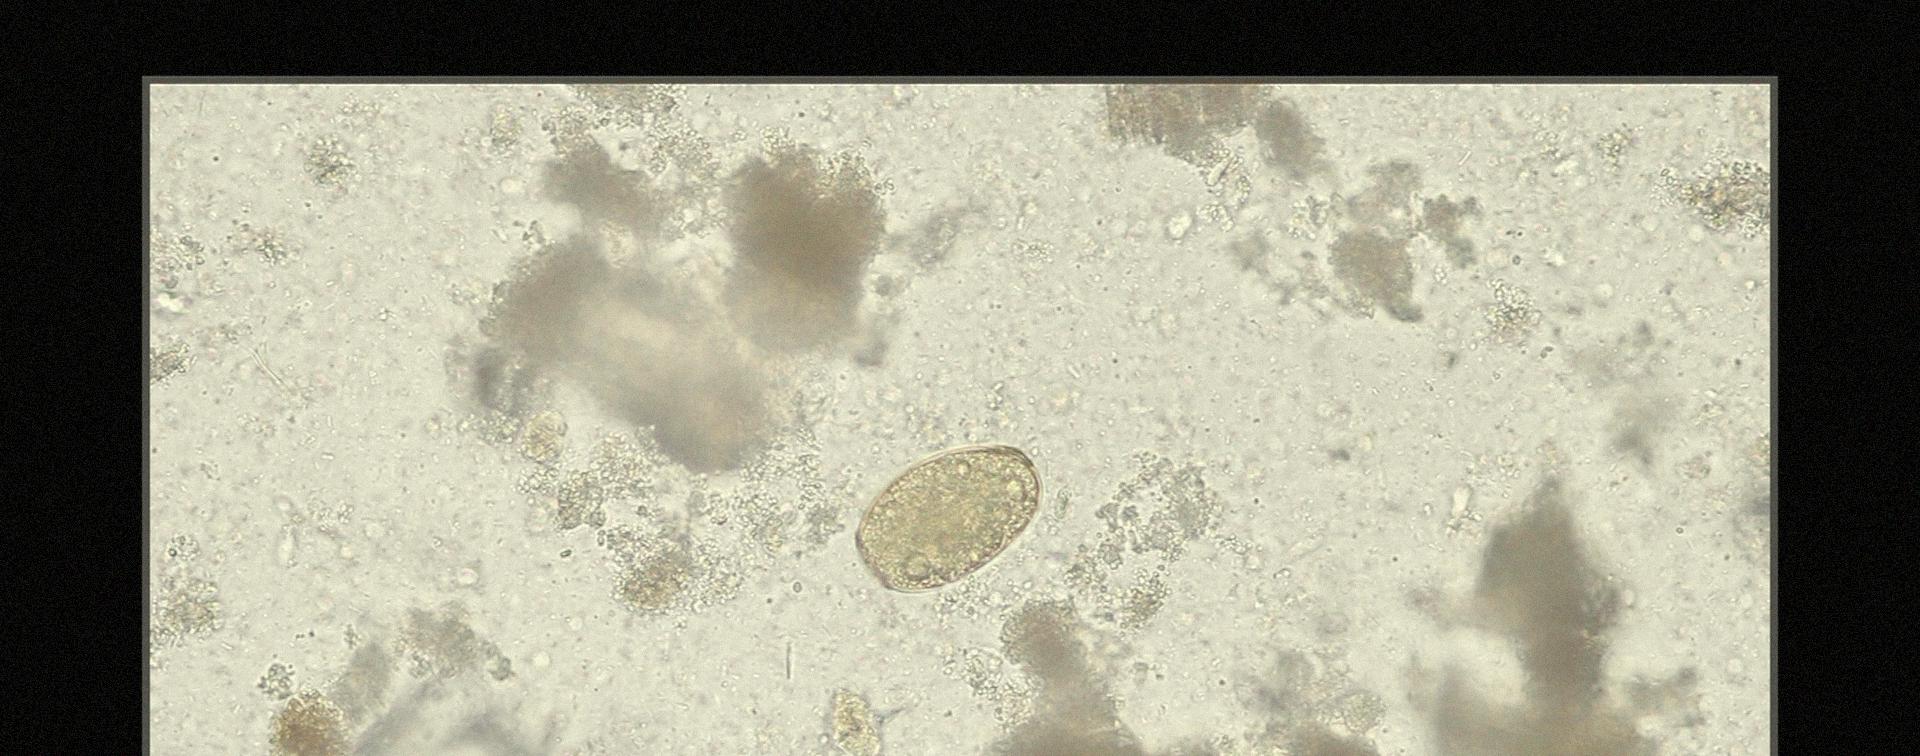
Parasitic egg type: Paragonimus spp